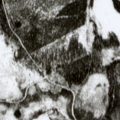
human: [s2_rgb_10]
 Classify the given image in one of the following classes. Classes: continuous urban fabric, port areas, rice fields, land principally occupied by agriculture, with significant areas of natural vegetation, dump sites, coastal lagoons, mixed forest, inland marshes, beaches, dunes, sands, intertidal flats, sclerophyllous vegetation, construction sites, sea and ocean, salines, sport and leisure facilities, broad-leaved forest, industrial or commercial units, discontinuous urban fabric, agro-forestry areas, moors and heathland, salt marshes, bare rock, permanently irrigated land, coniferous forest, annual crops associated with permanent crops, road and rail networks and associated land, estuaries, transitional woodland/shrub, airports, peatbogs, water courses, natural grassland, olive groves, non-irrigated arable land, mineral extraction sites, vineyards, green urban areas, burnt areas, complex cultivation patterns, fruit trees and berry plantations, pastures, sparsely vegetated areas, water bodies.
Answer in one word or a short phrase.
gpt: coniferous forest, peatbogs